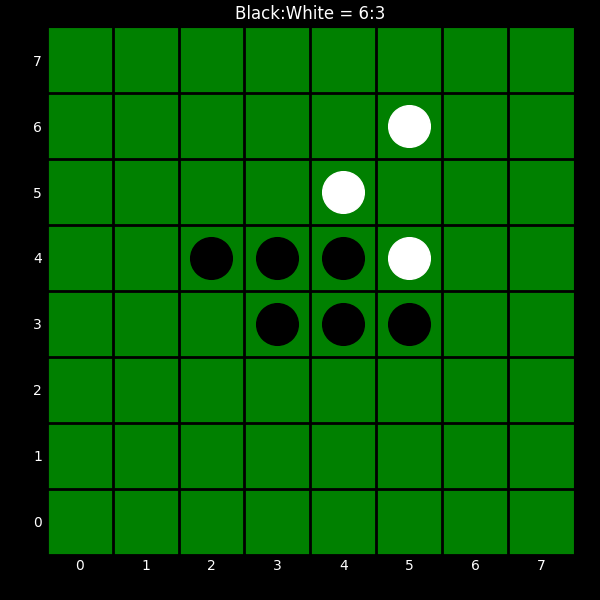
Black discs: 6
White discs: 3